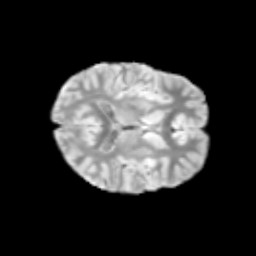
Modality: T2w
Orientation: axial
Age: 11
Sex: male
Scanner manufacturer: siemens
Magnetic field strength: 3 T
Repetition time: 3.8 s
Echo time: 0.07 s